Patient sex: M
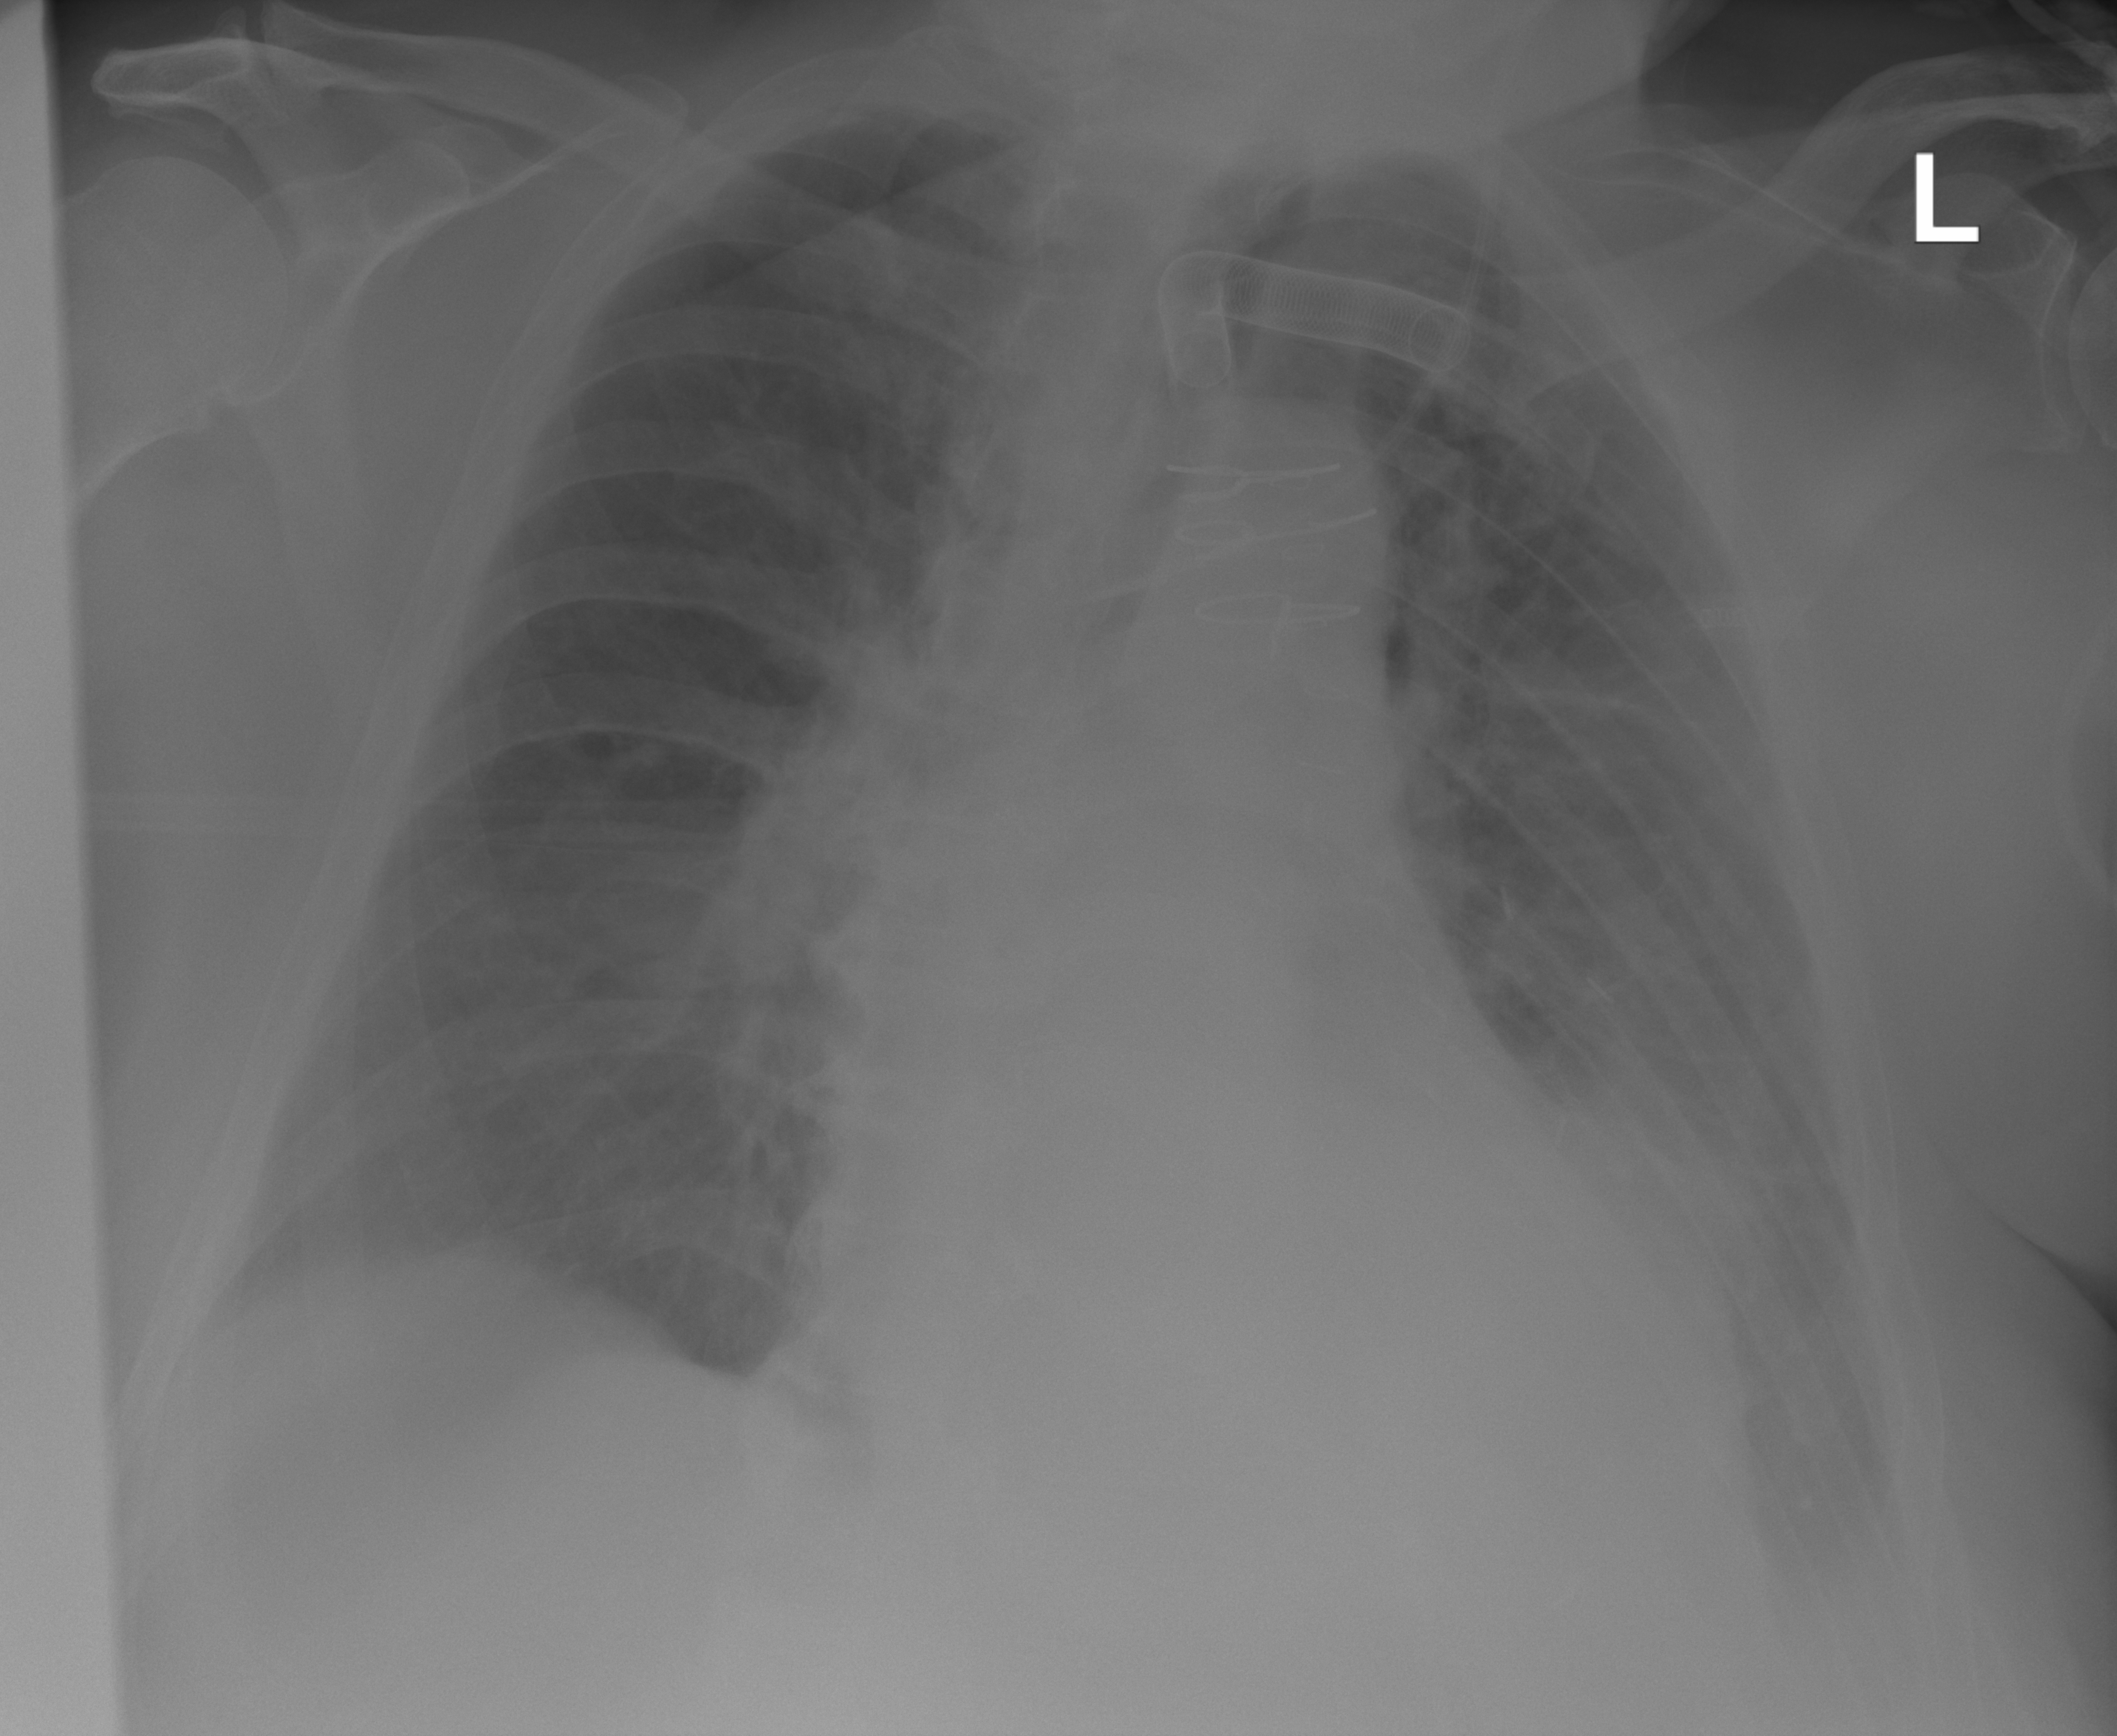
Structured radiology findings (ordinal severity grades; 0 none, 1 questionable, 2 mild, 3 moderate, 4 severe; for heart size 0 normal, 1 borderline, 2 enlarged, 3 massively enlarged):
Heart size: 1
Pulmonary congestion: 2
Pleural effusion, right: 1
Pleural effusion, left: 2
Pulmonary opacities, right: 0
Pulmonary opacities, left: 1
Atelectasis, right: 0
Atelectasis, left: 2